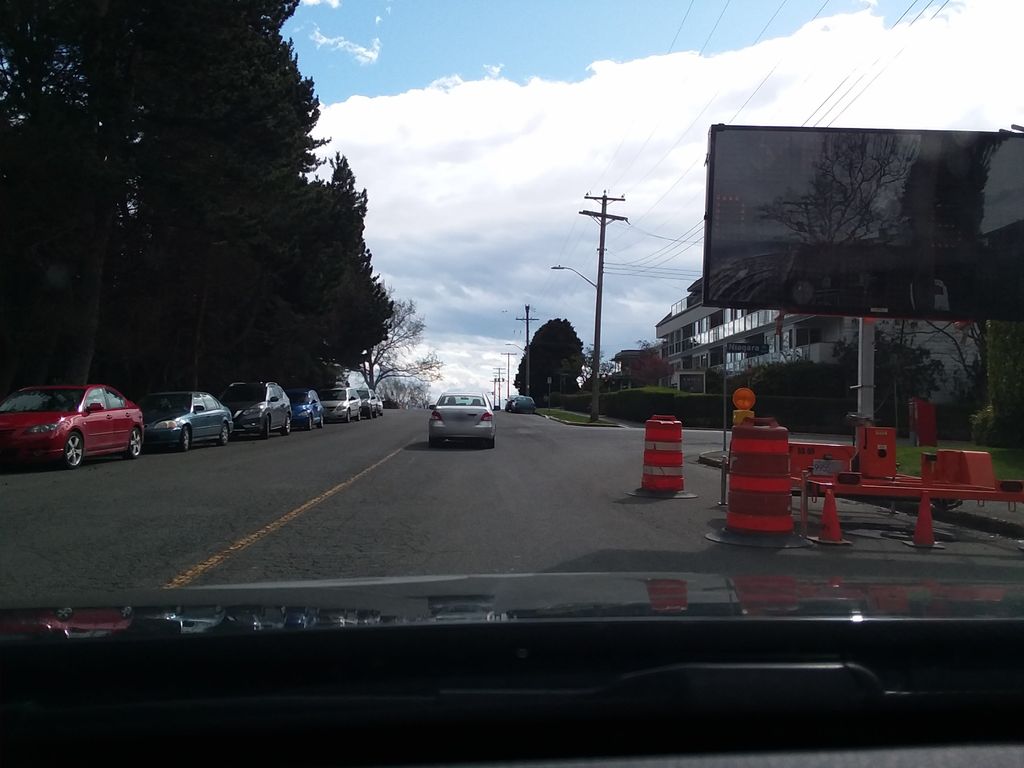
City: victoria